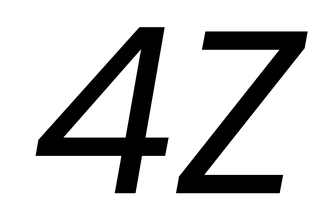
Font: Poppins-Italic